Field crop: maize
Growth stage: 2
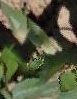
Species: maize